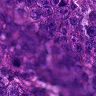
Metastatic tissue present: yes